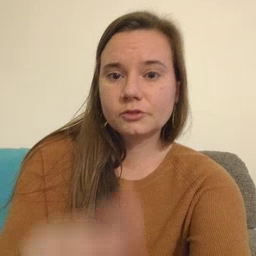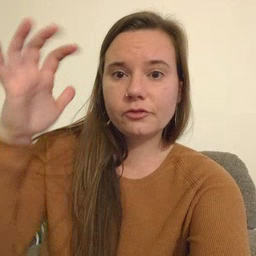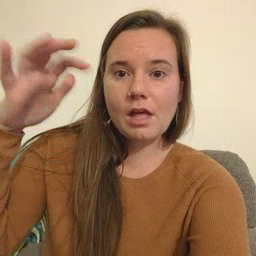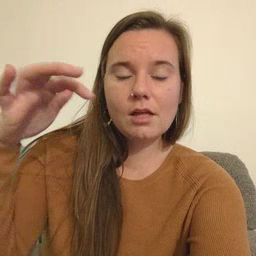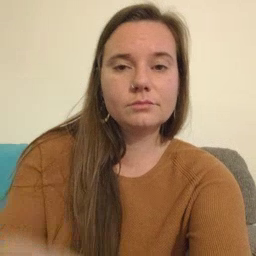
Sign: rain